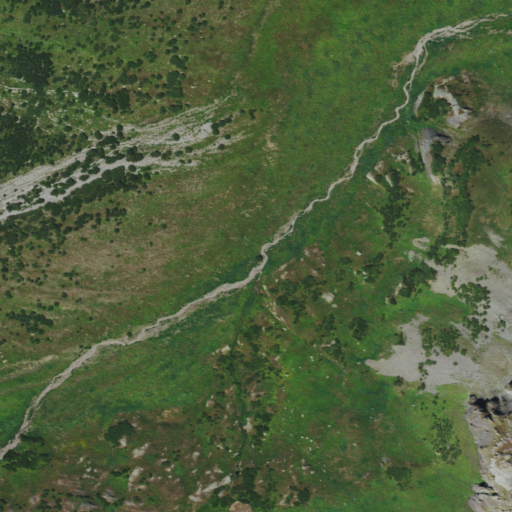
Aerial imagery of depression(s) in Colorado named Jackass Basin containing grassland, woody wetlands, herbaceous wetlands, evergreen forest, and barren land